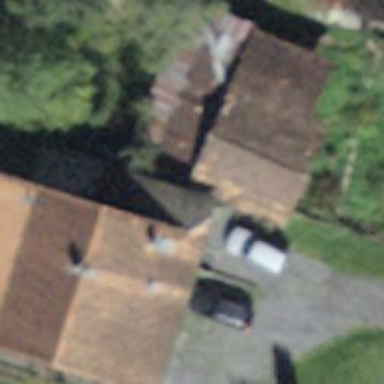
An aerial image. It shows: Rural barn.